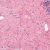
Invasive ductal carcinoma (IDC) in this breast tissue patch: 0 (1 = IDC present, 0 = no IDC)